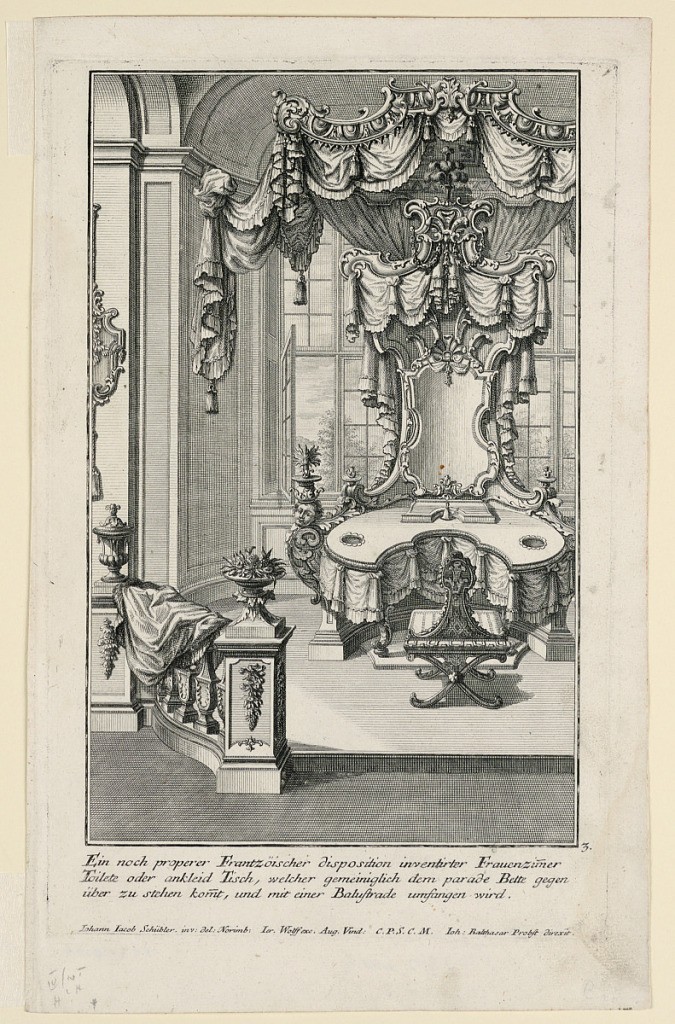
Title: Print
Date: About 1720
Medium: Black ink on white paper
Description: Vertical rectangle. A kidney-shaped dressing table, decorated with a skirt stands beneath a large double baldacchino, between two windows. A low chair is placed before the dressing table. Below, a three line description (in German), and designer's names, and the number ''3'', lower right. From Ersre Absab*** Seines Von*** habenden*** Wencks*** published by Jeremias Wolfe [SKB.98] - Repr.t*** of Rissenier*** in CHM Library???